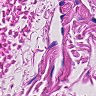
Metastatic tissue present: no